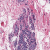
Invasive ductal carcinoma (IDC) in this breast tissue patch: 0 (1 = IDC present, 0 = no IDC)